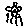
Label: bird